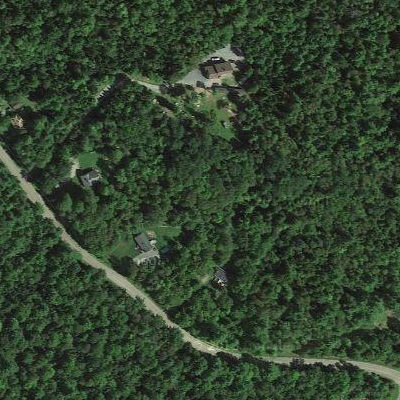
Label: eForest